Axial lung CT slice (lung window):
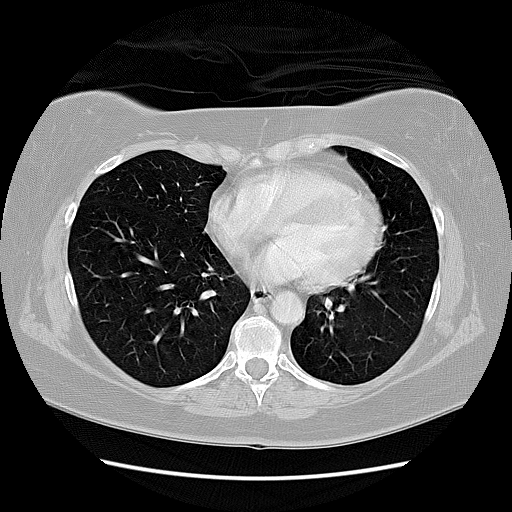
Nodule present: no